Field crop: tomato
Growth stage: 1
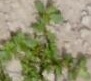
Species: portulaca